Aerial crown-view tile of a tropical tree (Barro Colorado Island, Panama), acquired 20240611:
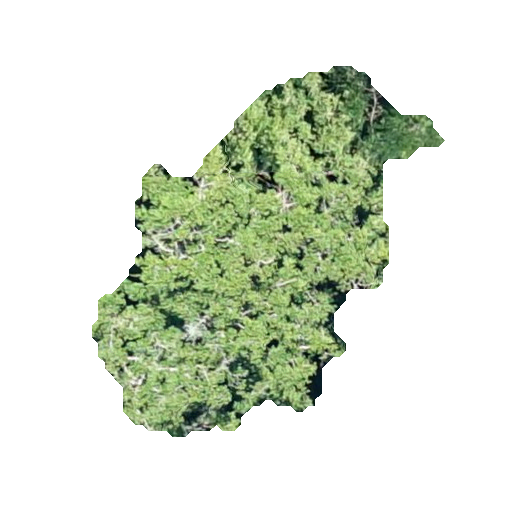
Species: Brosimum alicastrum
GBIF accepted scientific name: Brosimum alicastrum
Crown area: 115.452 m²